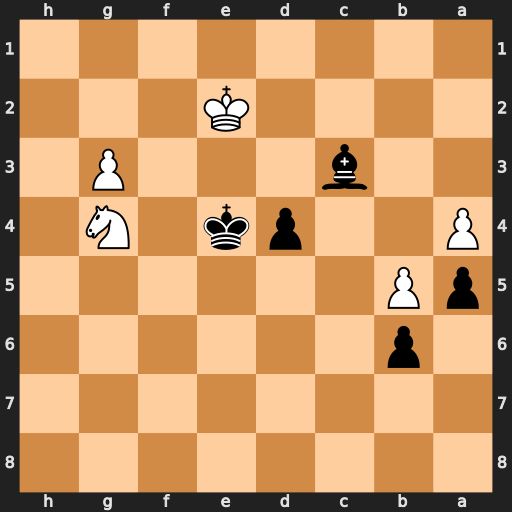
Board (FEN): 8/8/1p6/pP6/P2pk1N1/2b3P1/4K3/8
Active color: b
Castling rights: -
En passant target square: -
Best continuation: d3+ Kd1 Kf3 Nh6 Kxg3